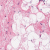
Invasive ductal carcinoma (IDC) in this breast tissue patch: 0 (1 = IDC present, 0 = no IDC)